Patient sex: M
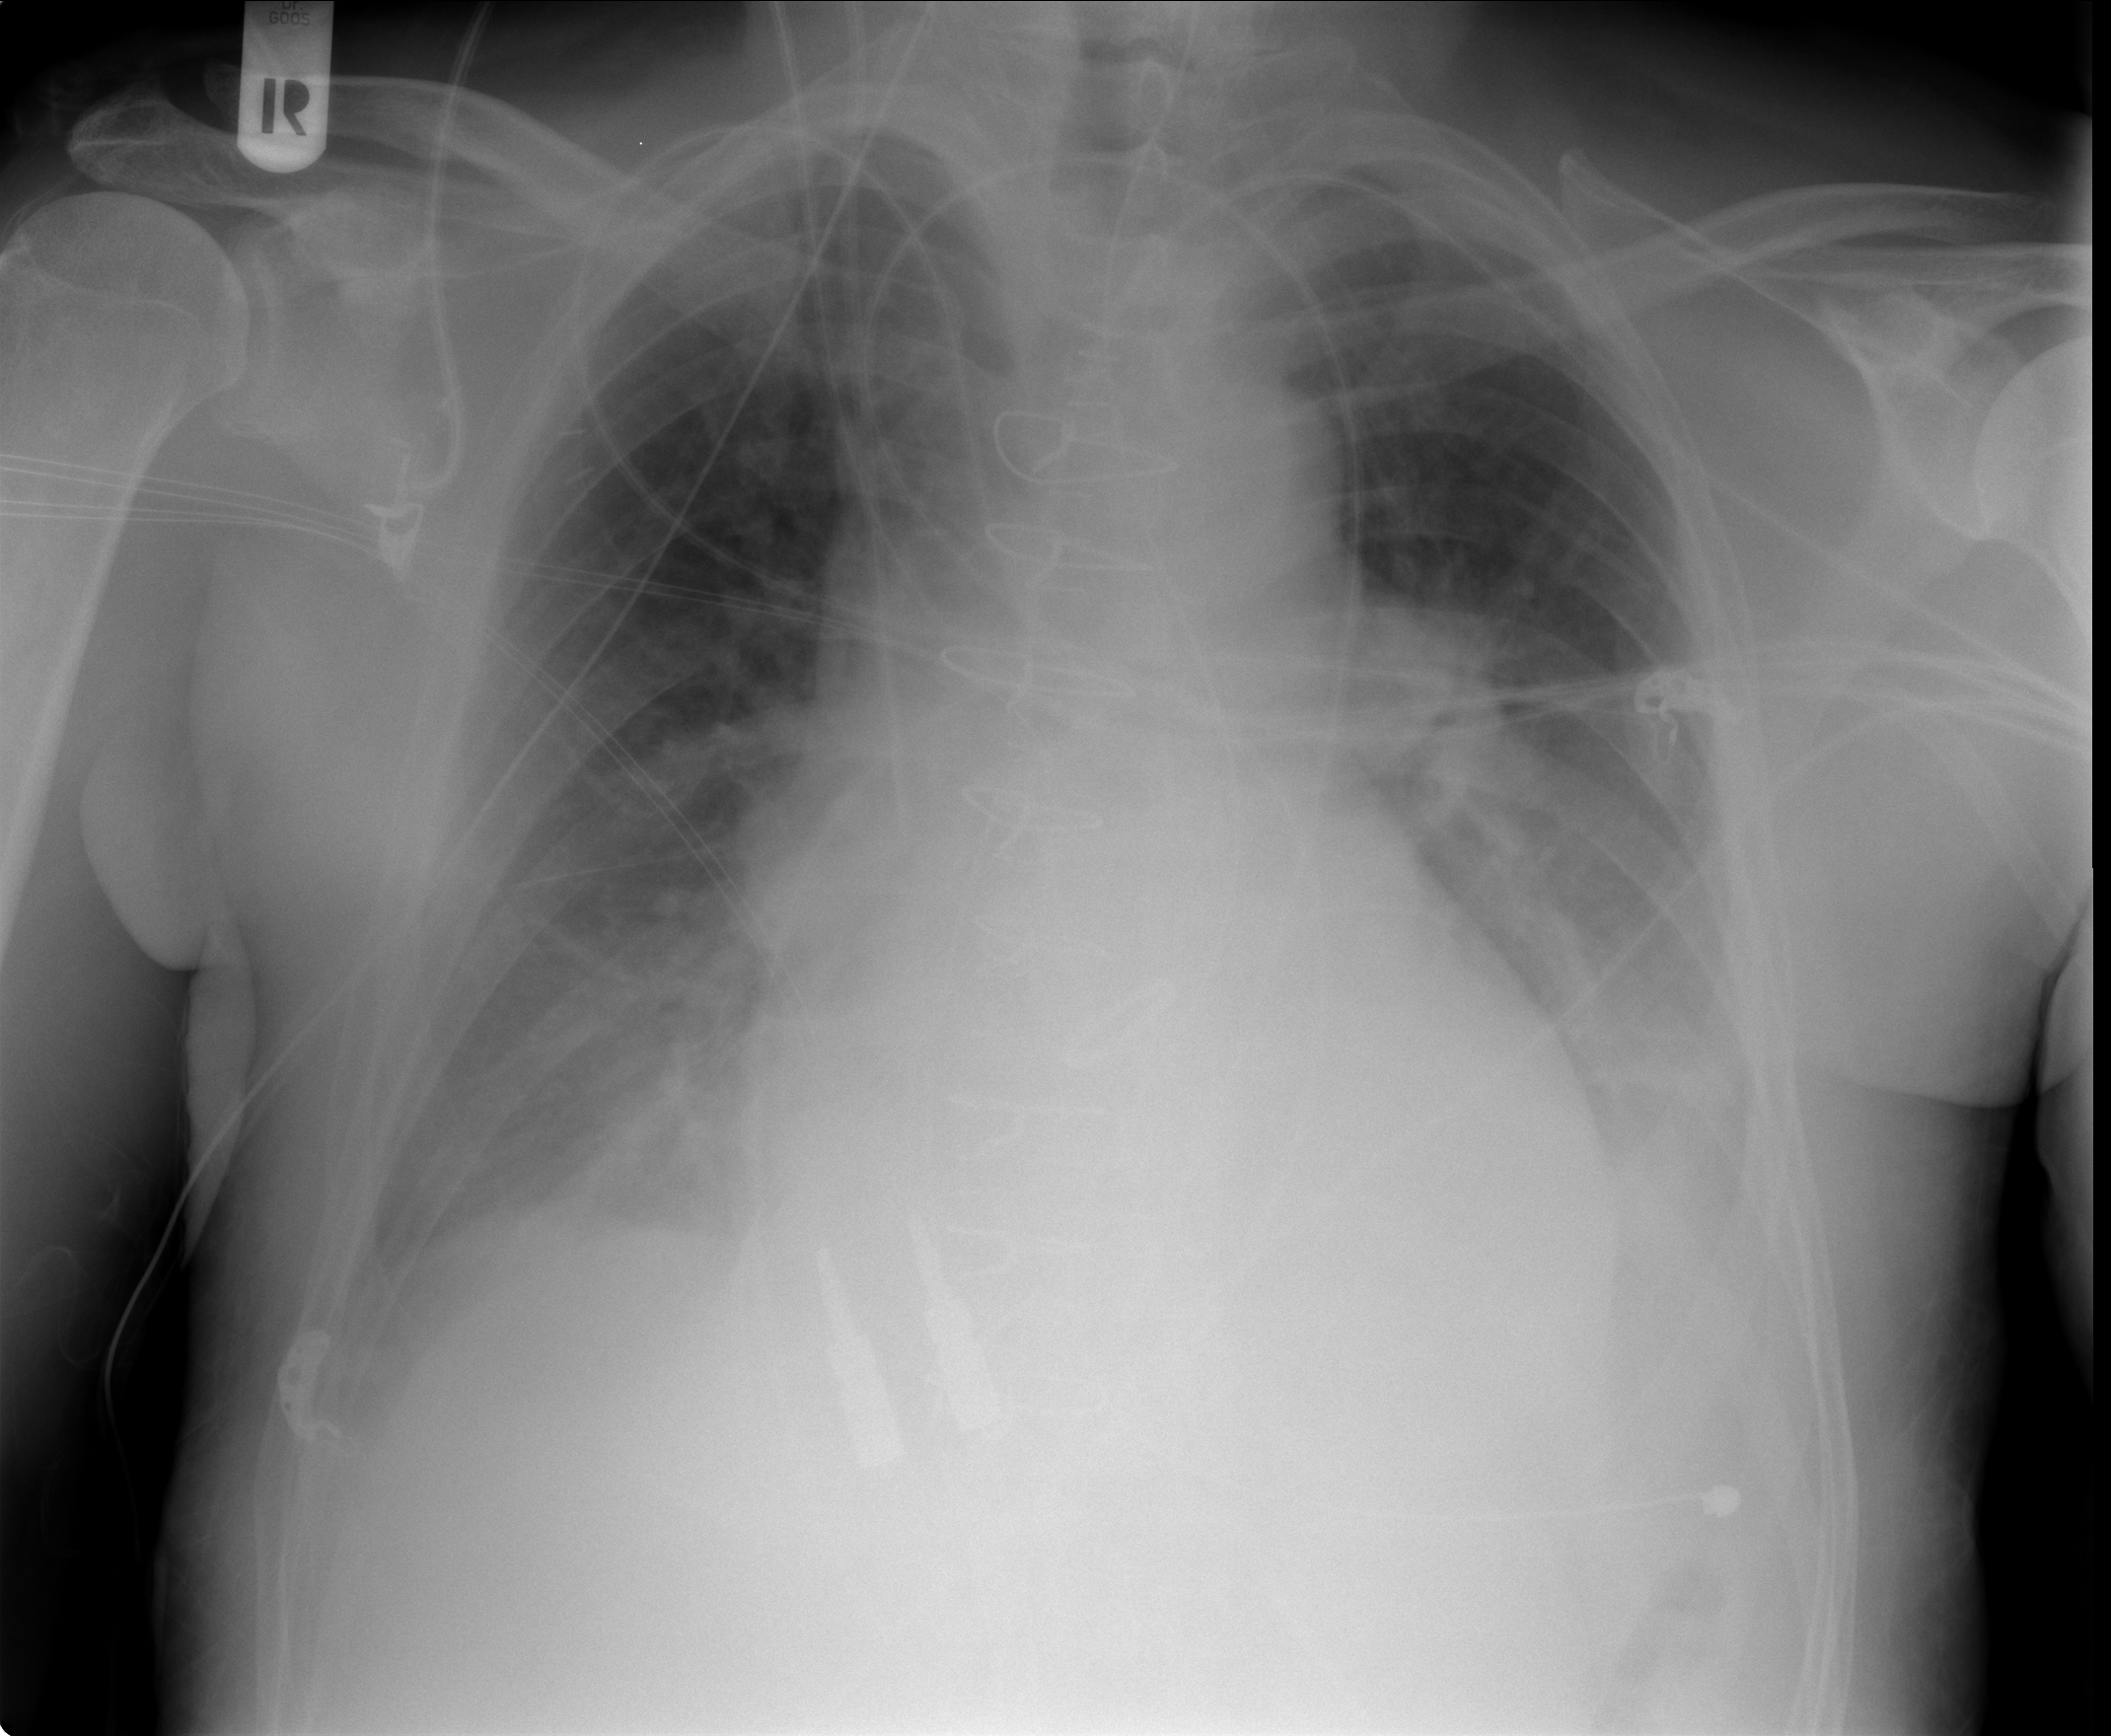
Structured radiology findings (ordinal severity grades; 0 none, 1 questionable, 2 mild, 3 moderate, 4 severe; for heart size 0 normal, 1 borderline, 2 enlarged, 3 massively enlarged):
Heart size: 2
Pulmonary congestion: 2
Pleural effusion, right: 2
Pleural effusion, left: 3
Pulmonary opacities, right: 0
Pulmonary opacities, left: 0
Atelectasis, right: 2
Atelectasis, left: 2